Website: apple
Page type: billing-address
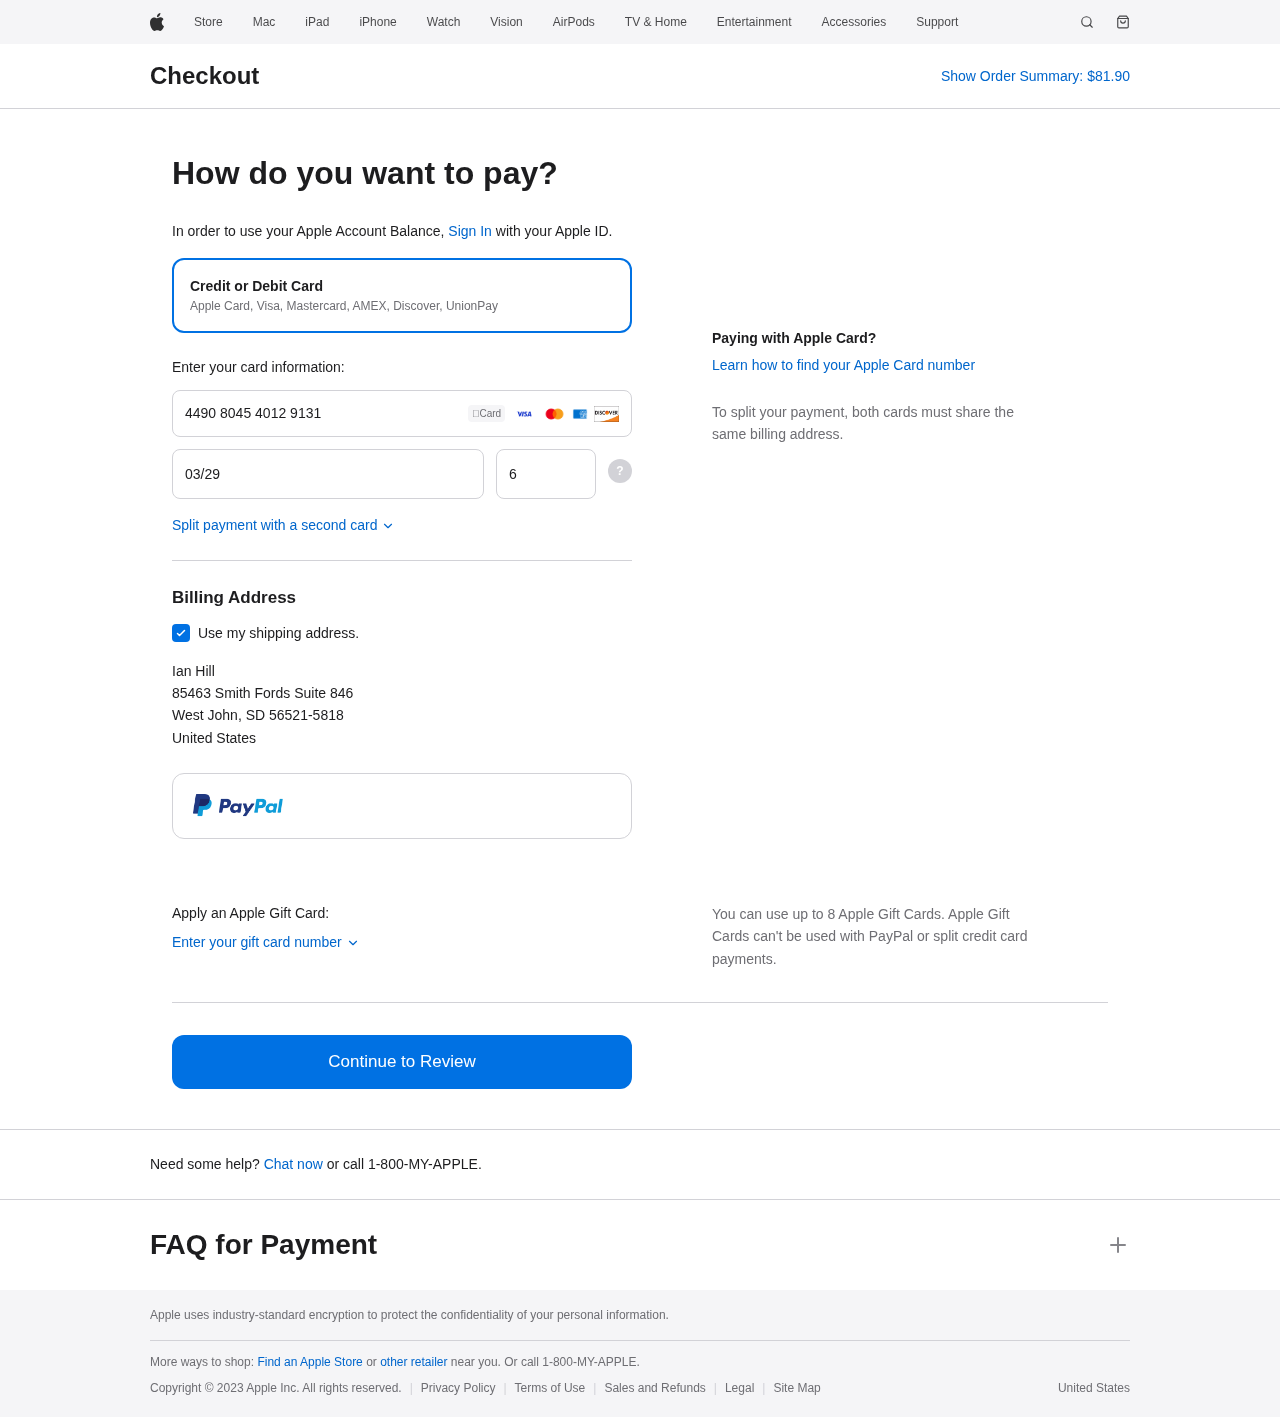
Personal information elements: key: PII_CARD_CVV
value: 616
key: PII_CARD_EXPIRY
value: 03/29
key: PII_CARD_NUMBER
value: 4490 8045 4012 9131
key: PII_CITY
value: West John
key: PII_COUNTRY
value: United States
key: PII_FULLNAME
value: Ian Hill
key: PII_POSTCODE_FULL
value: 56521-5818
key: PII_STATE_ABBR
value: SD
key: PII_STREET
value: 85463 Smith Fords Suite 846
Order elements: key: ORDER_TOTAL
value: $81.90